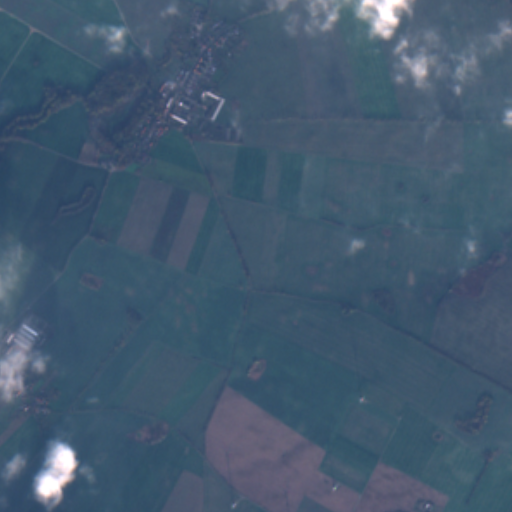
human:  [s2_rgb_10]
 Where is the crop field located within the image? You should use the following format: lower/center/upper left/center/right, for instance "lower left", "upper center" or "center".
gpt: The crop field is located in the center left of the image.
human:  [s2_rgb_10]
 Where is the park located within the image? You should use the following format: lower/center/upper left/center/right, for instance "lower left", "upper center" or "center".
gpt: The park is located in the upper left of the image.
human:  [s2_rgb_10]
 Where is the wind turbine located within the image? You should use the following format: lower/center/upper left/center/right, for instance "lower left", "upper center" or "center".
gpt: The wind turbine is located in the lower right of the image.
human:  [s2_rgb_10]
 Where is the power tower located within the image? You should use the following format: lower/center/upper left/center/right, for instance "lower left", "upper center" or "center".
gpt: There is no power tower in the image.